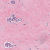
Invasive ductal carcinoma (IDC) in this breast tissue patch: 1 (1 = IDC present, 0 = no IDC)